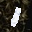
Label: 1